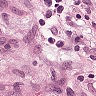
Metastatic tissue present: yes